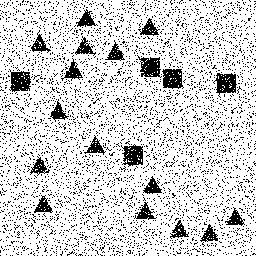
Squares: 5
Triangles: 15
Stars: 0
Total shapes: 20